Question: In our project we use a master branch for merging in regular feature branches (left side of the image), and additionally a long-running branch to integrate upstream commits (right side of image). We use this integration branch because upstream is not a git repo, so that way we have a branch that always mirrors upstream (but that's not very relevant here).
Whenever I open gitk in that repo, it shows me the master branch on the very left of the branch graph, and the integration branch on the right. I would like to (busier meaning more commits), so as to have the commit messages closer to the commit points.
Is there a way to make gitk draw the branches in a specific order? If someone is into the source of gitk, I wouldn't mind some fix that'd require me to compile gitk myself.

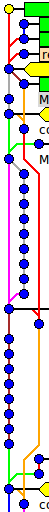
Answer: If the left branch is the one where the current local HEAD is, then you might try to invoke that 'gitk log' with the"right" branch checked out first (I realize it is a -- poor -- workaround, but my point is: 'gitk' won't do it for you).
However, as far as I know, 'gitk' won't display one branch rather than the other or detect the "busiest" one. Only log options can influence how the history of commits is represented (as in "<URL>.